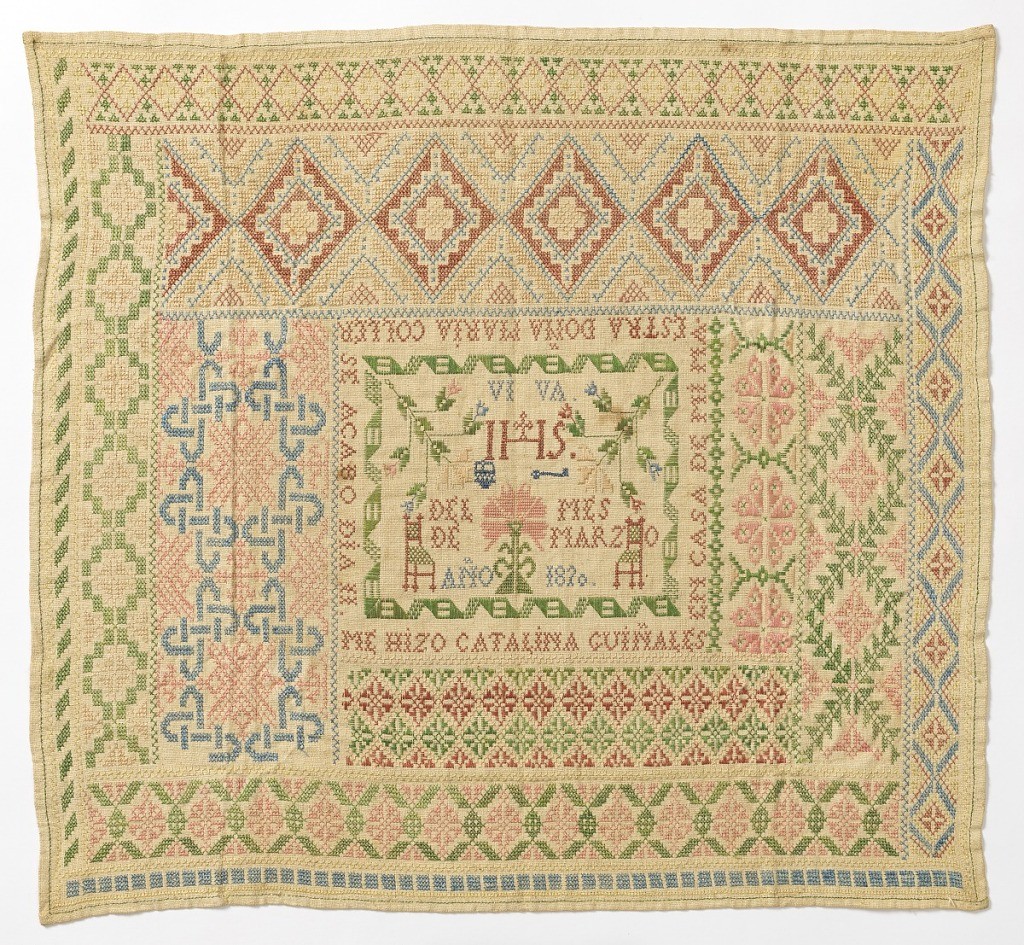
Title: Sampler
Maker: Catalina Guiñales
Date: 1820
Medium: silk embroidery on linen foundation Technique: embroidered in cross, satin, and back stitches on plain weave foundation
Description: Central square of text and isolated motifs, surrounded by inscription, with deep borders of geometric pattern bands.